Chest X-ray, AP view. Patient: 33 years old, sex F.
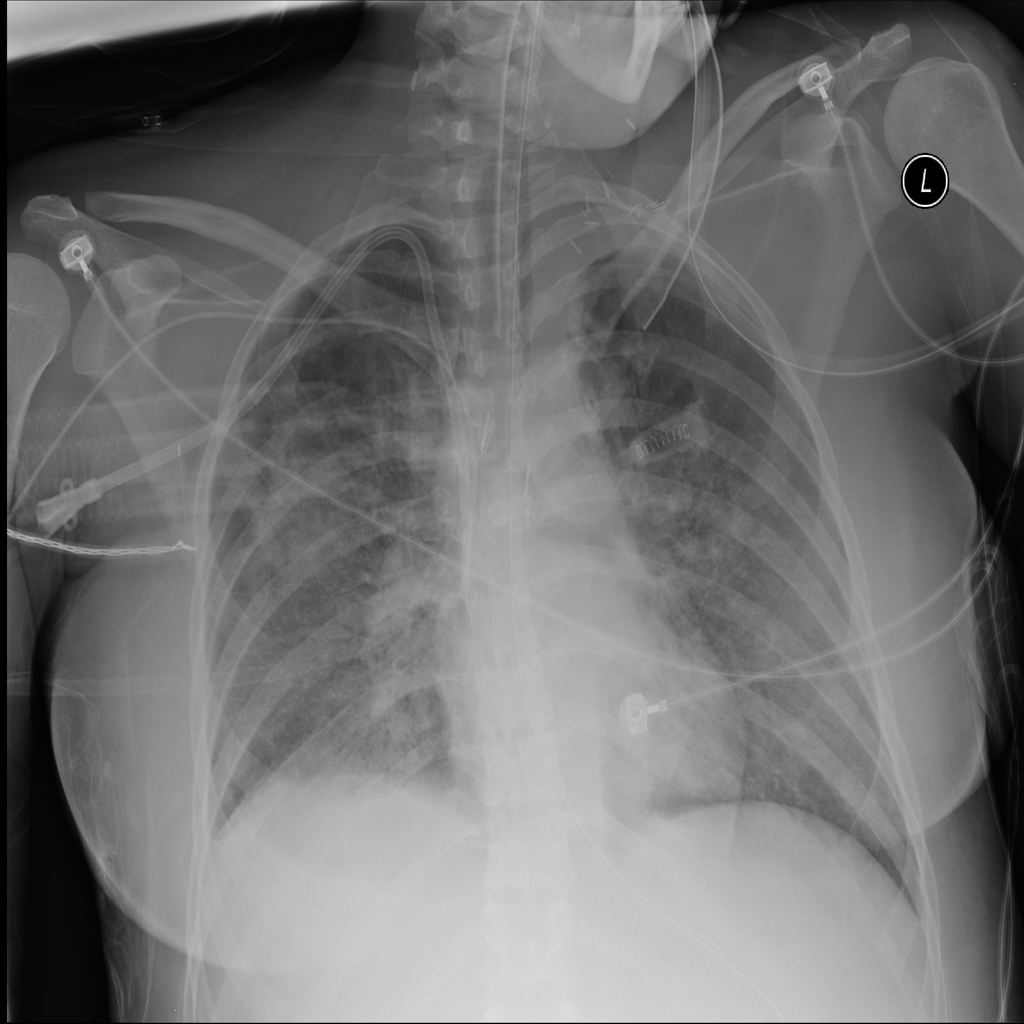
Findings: Infiltration